Field crop: tomato
Growth stage: 2
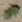
Species: solanum